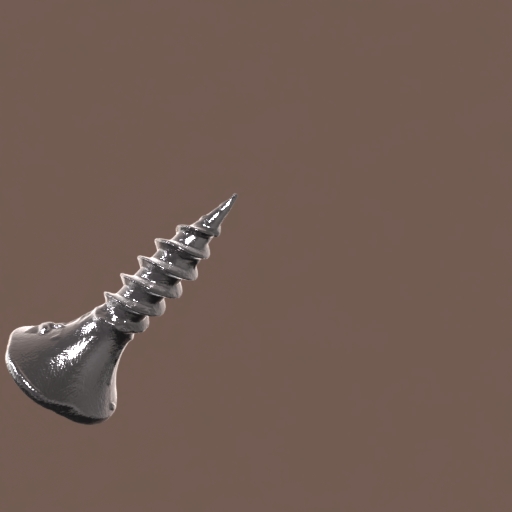
Label: screw